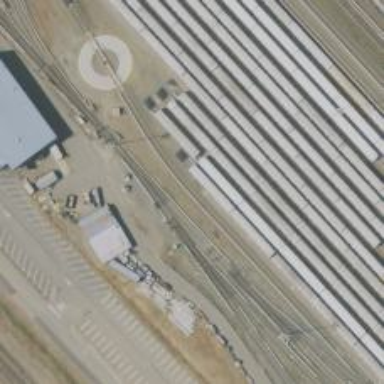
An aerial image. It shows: Electrified rail service yard.